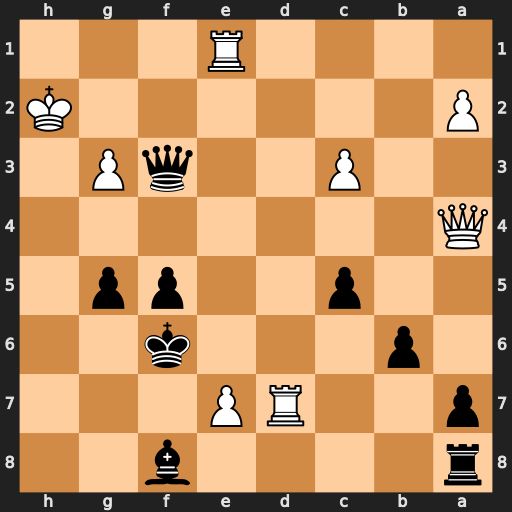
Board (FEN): r4b2/p2RP3/1p3k2/2p2pp1/Q7/2P2qP1/P6K/4R3
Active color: b
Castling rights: -
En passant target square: -
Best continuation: Qf2+ Kh1 Qxe1+